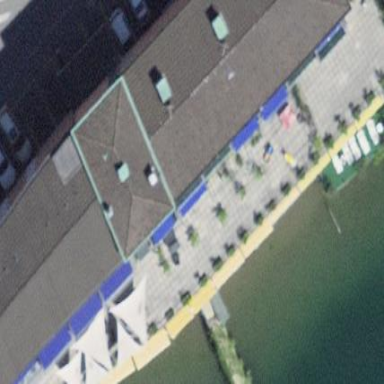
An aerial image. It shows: Hotel building.